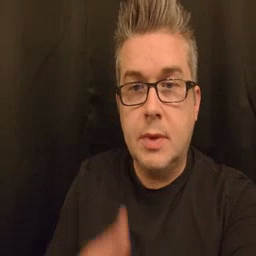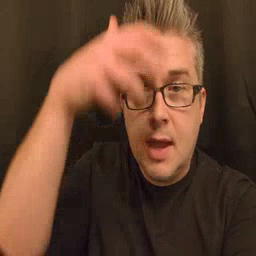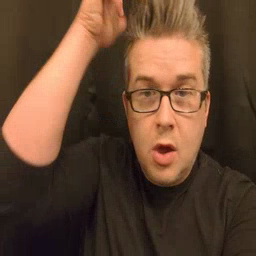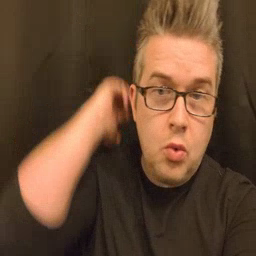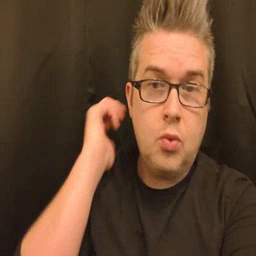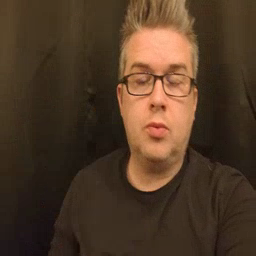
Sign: lion